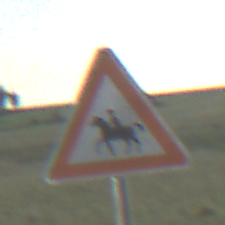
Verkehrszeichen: ReiterRechts
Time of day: Night
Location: Outdoor (Nature)
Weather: Clear
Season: NotSpecified
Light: Natural